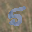
Label: 5